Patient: sex F, age 48
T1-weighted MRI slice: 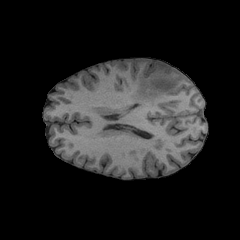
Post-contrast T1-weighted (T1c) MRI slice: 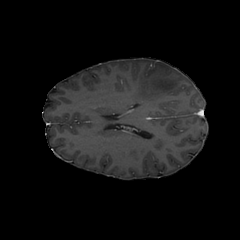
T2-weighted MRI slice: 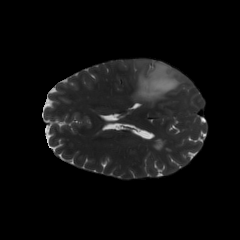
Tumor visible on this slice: yes
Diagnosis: Astrocytoma, IDH-mutant
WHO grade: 3